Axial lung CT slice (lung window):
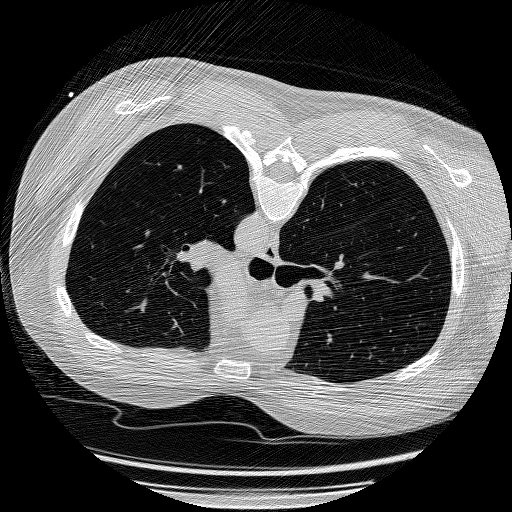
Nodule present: no